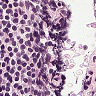
Metastatic tissue present: no